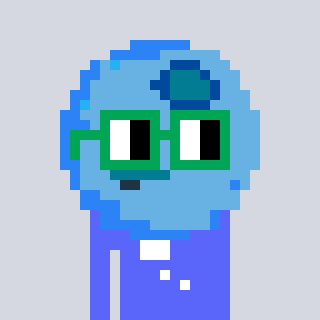
a pixel art character with square green glasses, a blueberry-shaped head and a purple-colored body on a cool background